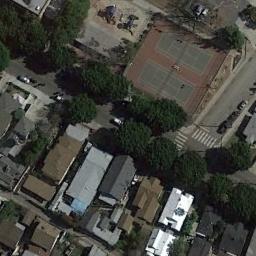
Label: tennis_court